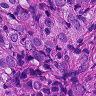
Metastatic tissue present: yes